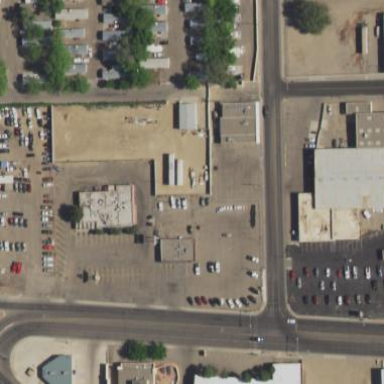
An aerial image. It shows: Commercial area.